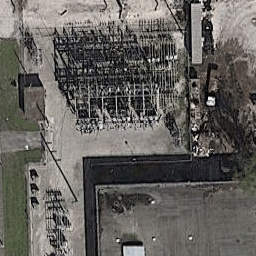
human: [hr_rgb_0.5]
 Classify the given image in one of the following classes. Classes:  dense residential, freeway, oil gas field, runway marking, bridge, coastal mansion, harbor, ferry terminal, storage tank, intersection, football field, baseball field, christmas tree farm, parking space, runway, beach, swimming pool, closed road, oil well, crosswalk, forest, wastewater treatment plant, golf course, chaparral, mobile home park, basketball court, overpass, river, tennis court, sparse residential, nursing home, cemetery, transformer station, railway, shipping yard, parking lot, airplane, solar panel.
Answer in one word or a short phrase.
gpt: transformer station